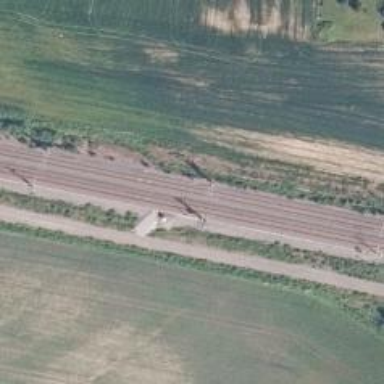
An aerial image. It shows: Continuous rail railway with electrified contact line.